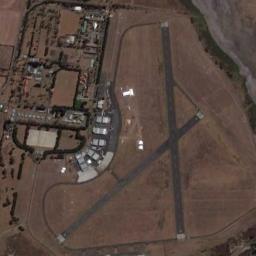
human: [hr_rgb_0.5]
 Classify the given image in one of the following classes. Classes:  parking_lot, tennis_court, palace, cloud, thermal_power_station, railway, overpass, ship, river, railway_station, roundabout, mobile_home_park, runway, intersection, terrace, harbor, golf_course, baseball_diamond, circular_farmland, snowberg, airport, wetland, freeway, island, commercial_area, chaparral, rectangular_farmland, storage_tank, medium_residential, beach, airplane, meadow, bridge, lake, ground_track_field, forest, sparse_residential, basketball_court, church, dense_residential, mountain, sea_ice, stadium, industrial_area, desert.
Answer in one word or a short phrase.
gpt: airport